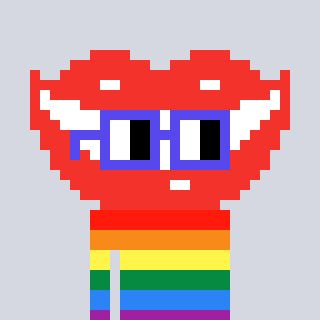
a pixel art character with square blue glasses, a smile-shaped head and a cold-colored body on a cool background